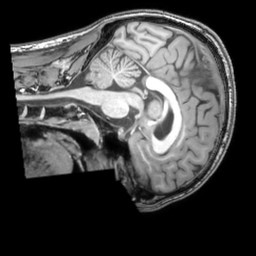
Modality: T1w
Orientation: sagittal
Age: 23
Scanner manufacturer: philips
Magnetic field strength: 3 T
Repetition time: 0.007 s
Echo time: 0.003501 s